Question: I am making a day view calendar just like the native iPhone calendar. I am trying to position the tiles the same as in the native calendar, side by side, if they are the same size and same time.
However, I can only figure out how to do it to 2 tiles and not multiple tiles. In the attached image I have 4 tiles. One that expands slightly into the other 3. I then have the first tile on the far left and the second tile just after the first one. Now I need to figure out how to add the additional tiles?
How would I do this for more than 2 tiles?
About the image: If you can't see it the 3rd tile is ontop of the 2nd tile (you can see it is a bit darker since they are on top of each other.

'''
- (void)layoutSubviews
{
// Set the main
for (UIView *view in self.subviews) {
APCalendarDayTile *tile = (APCalendarDayTile *)view;
CGFloat startPos = [APCalendarCurrentDayView yAxisForTime:[APCalendarCurrentDayView minutesToTime:tile.appointment.startDate]];
CGFloat endPos = [APCalendarCurrentDayView yAxisForTime:[APCalendarCurrentDayView minutesToTime:tile.appointment.endDate]];
tile.frame = CGRectMake(kLeftSideBuffer, startPos, (self.bounds.size.width - kLeftSideBuffer) , endPos - startPos);
tile.backgroundColor = [UIColor colorWithHexString:tile.appointment.appointmentColor];
}
for (UIView *view in self.subviews) {
APCalendarDayTile *tile = (APCalendarDayTile *)view;
if ([self viewIntersectsWithAnotherView:tile]) {
}
}
}
- (BOOL)viewIntersectsWithAnotherView:(UIView*)selectedView{
NSArray *subViewsInView=[self subviews];// I assume self is a subclass
// of UIViewController but the view can be
//any UIView that'd act as a container
//for all other views.
for (UIView *theView in subViewsInView){
if (![selectedView isEqual:theView]) {
if(CGRectIntersectsRect(selectedView.frame, theView.frame)) {
if ((selectedView.frame.origin.y == theView.frame.origin.y) && (selectedView.frame.size.height == theView.frame.size.height)) {
if (theView.frame.size.width == self.bounds.size.width - kLeftSideBuffer) {
theView.frame = CGRectMake(theView.frame.origin.x, selectedView.frame.origin.y, theView.frame.size.width / 2, selectedView.frame.size.height);
}
selectedView.frame = CGRectMake(theView.frame.origin.x + theView.frame.size.width, selectedView.frame.origin.y, theView.frame.size.width, selectedView.frame.size.height);
return YES;
}
}
}
}
return NO;
}
'''
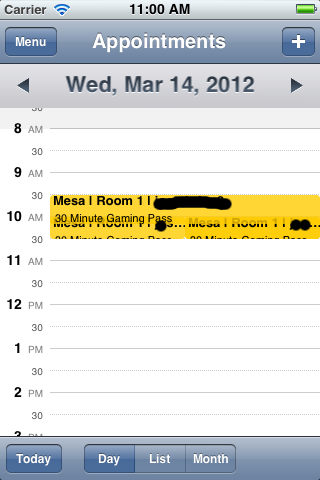
Answer: Ok,
I sorta took SaltyMule's approach however, his pseudo code didn't make sense in the if / else.
'''
- (void)layoutSubviews
{
// Set the main
for (UIView *view in self.subviews) {
APCalendarDayTile *tile = (APCalendarDayTile *)view;
CGFloat startPos = [APCalendarCurrentDayView yAxisForTime:[APCalendarCurrentDayView minutesToTime:tile.appointment.startDate]];
CGFloat endPos = [APCalendarCurrentDayView yAxisForTime:[APCalendarCurrentDayView minutesToTime:tile.appointment.endDate]];
tile.frame = CGRectMake(kLeftSideBuffer, startPos, (self.bounds.size.width - kLeftSideBuffer) , endPos - startPos);
tile.backgroundColor = [UIColor colorWithHexString:tile.appointment.appointmentColor];
}
[sameTimeAppointments removeAllObjects];
for (UIView *view in self.subviews) {
APCalendarDayTile *tile = (APCalendarDayTile *)view;
if ([self viewIntersectsWithAnotherView:tile]) {
if ([sameTimeAppointments objectForKey:[NSString stringWithFormat:@"%f", tile.frame.origin.y]] != nil) {
NSMutableArray *tempArray = [[sameTimeAppointments objectForKey:[NSString stringWithFormat:@"%f", tile.frame.origin.y]] mutableCopy];
[tempArray addObject:tile];
[sameTimeAppointments setValue:tempArray forKey:[NSString stringWithFormat:@"%f", tile.frame.origin.y]];
} else {
[sameTimeAppointments setValue:[NSMutableArray arrayWithObject:tile] forKey:[NSString stringWithFormat:@"%f", tile.frame.origin.y]];
}
}
}
for (NSString *currentDict in sameTimeAppointments) {
NSArray *currentAppointments = [sameTimeAppointments objectForKey:currentDict];
float tileWidth = ((self.frame.size.width - kLeftSideBuffer) / [currentAppointments count]);
for (int i = 0; i < [currentAppointments count]; i++) {
APCalendarDayTile *tile = [currentAppointments objectAtIndex:i];
float xPos = 0.0 + kLeftSideBuffer;
if (i != 0) {
xPos = (((APCalendarDayTile *)[currentAppointments objectAtIndex:i - 1]).frame.origin.x + tileWidth);
}
tile.frame = CGRectMake(xPos, tile.frame.origin.y, tileWidth, tile.frame.size.height);
[self bringSubviewToFront:tile];
}
}
}
- (BOOL)viewIntersectsWithAnotherView:(UIView*)selectedView{
NSArray *subViewsInView=[self subviews];// I assume self is a subclass
// of UIViewController but the view can be
//any UIView that'd act as a container
//for all other views.
for (UIView *theView in subViewsInView){
if (![selectedView isEqual:theView]) {
if(CGRectIntersectsRect(selectedView.frame, theView.frame)) {
if ((selectedView.frame.origin.y == theView.frame.origin.y) && (selectedView.frame.size.height == theView.frame.size.height)) {
return YES;
}
}
}
}
return NO;
}
'''